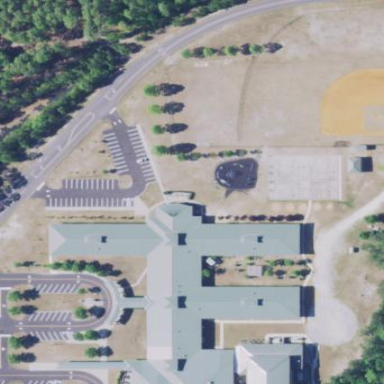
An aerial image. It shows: School.